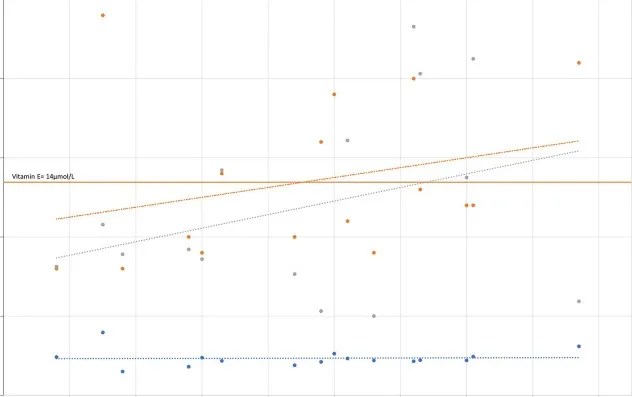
Vitamin D in nmol.
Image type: chart (chart)